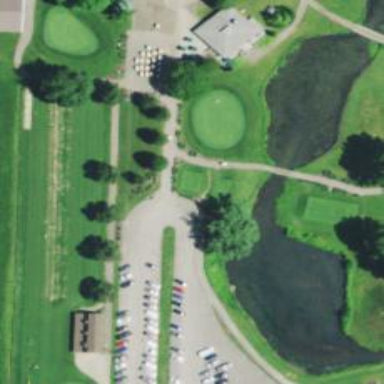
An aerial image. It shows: Path for both road and golf.